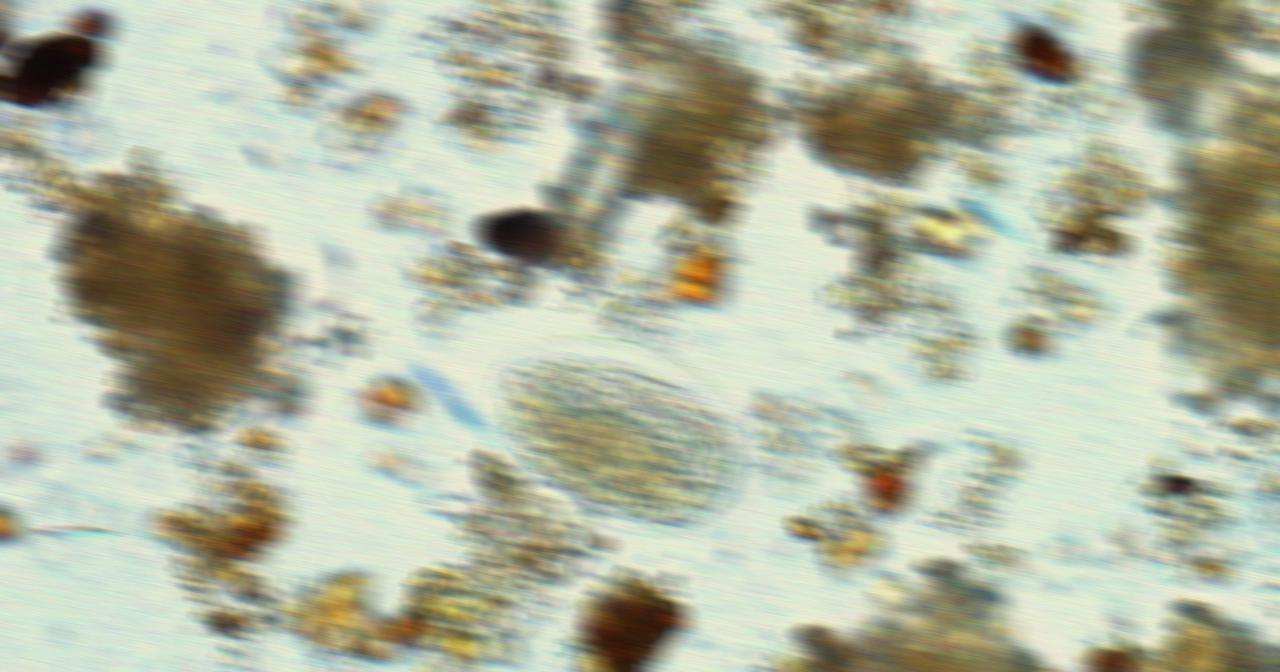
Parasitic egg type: Hookworm egg